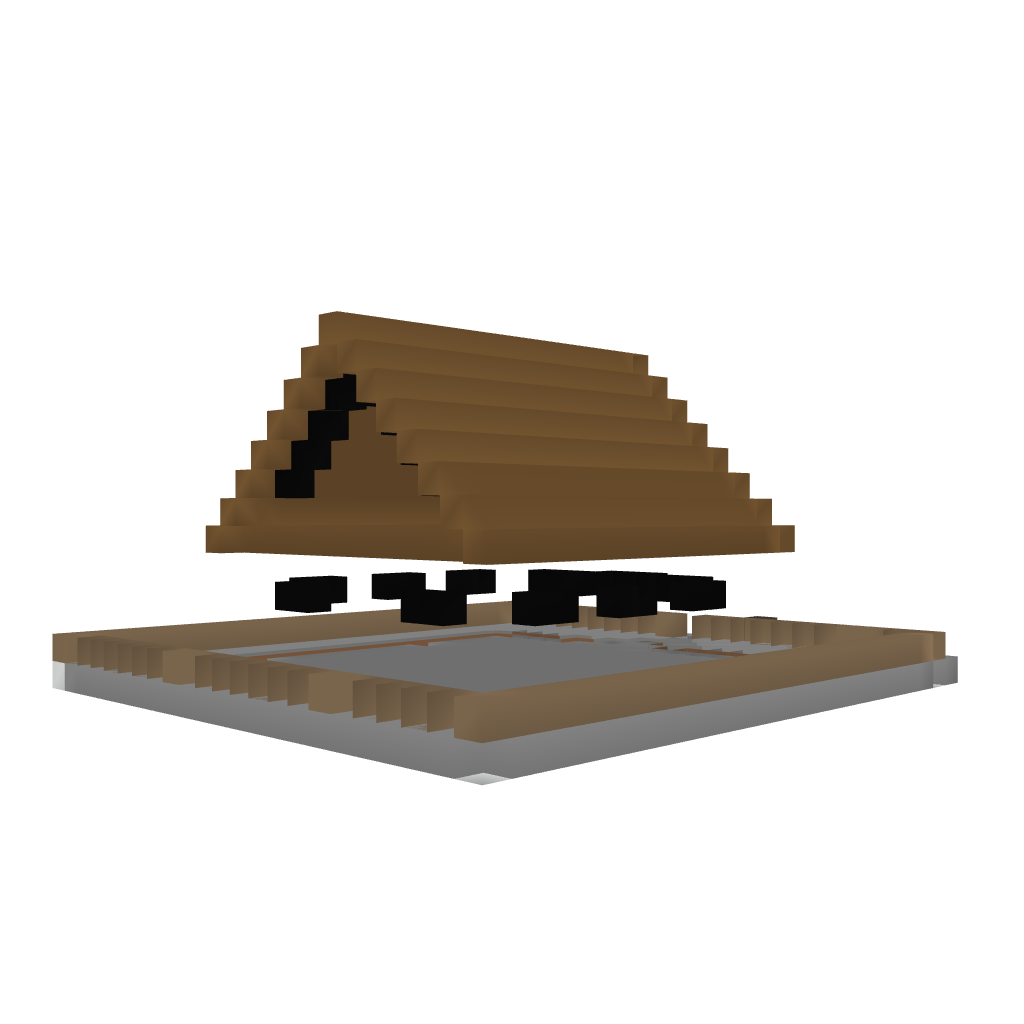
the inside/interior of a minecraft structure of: Simple House 01